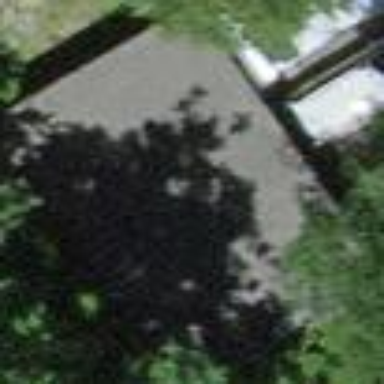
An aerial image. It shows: Group of garages.